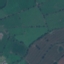
Land use / land cover class: Pasture